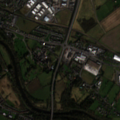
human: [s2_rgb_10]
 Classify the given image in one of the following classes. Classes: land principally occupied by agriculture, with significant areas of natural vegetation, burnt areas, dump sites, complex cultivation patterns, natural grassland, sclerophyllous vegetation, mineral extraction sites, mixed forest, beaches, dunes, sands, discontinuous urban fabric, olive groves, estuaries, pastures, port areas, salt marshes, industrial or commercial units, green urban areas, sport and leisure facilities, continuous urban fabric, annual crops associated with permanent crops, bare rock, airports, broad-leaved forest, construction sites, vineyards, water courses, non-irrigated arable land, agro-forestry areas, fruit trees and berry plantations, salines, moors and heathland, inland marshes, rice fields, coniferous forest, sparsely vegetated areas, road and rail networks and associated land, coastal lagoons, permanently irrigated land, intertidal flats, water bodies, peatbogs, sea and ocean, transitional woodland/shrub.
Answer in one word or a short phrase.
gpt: discontinuous urban fabric, industrial or commercial units, road and rail networks and associated land, green urban areas, non-irrigated arable land, pastures, land principally occupied by agriculture, with significant areas of natural vegetation